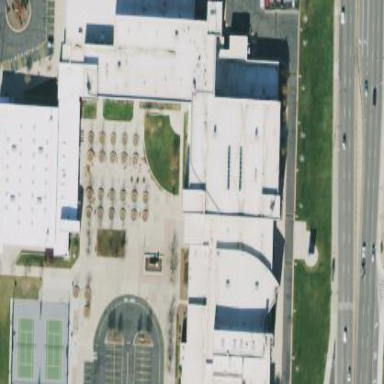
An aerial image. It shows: School building.